Chest X-ray. View position: PA
Patient age: 51
Patient sex: F
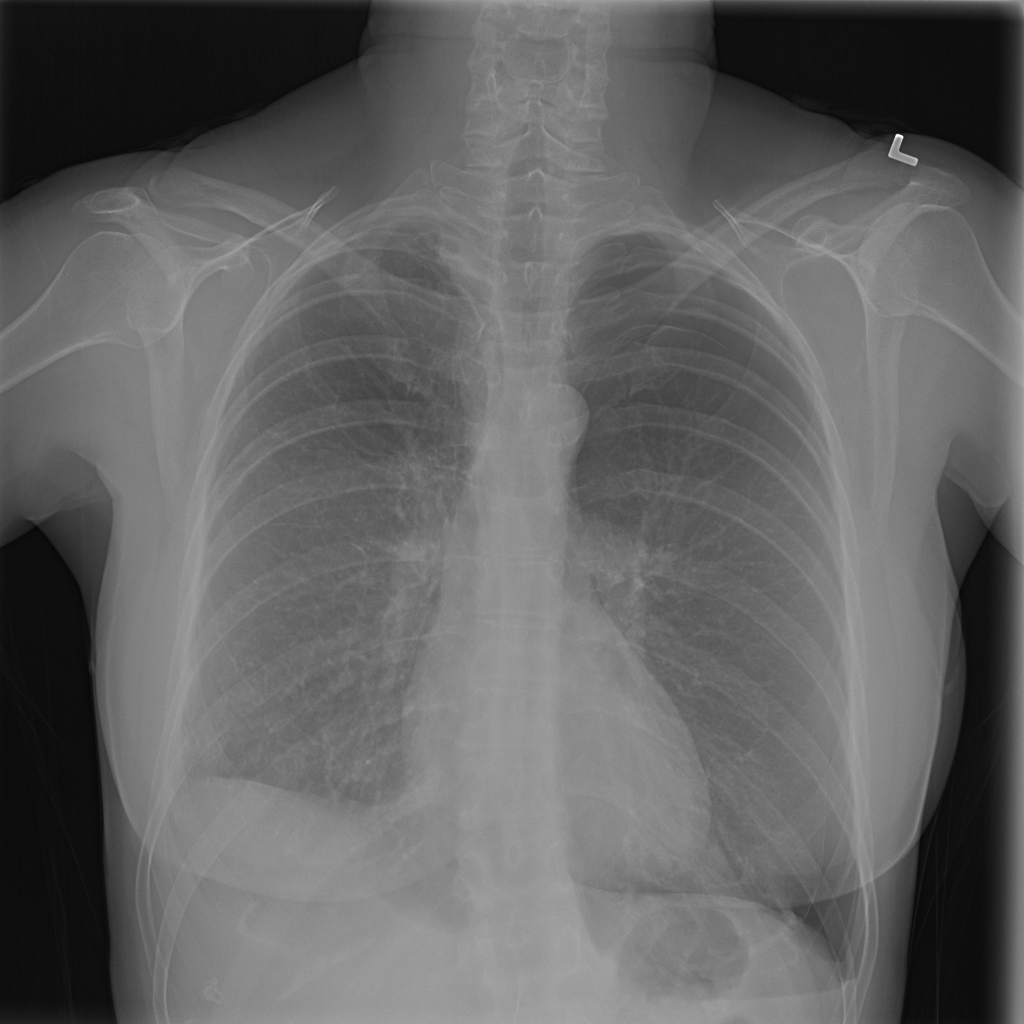
Finding: Pneumothorax